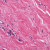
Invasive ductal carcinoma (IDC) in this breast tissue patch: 0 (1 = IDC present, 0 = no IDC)